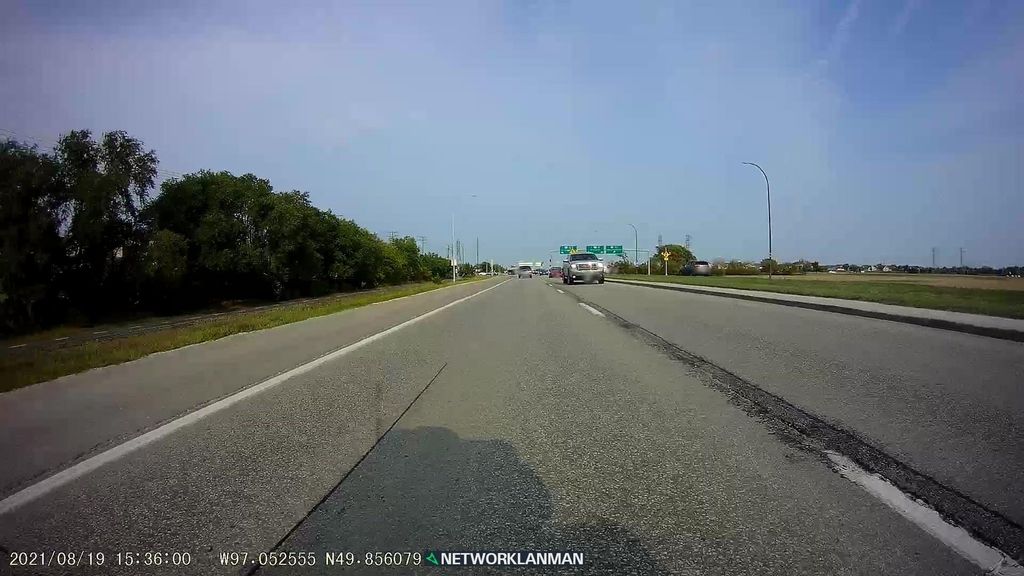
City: winnipeg